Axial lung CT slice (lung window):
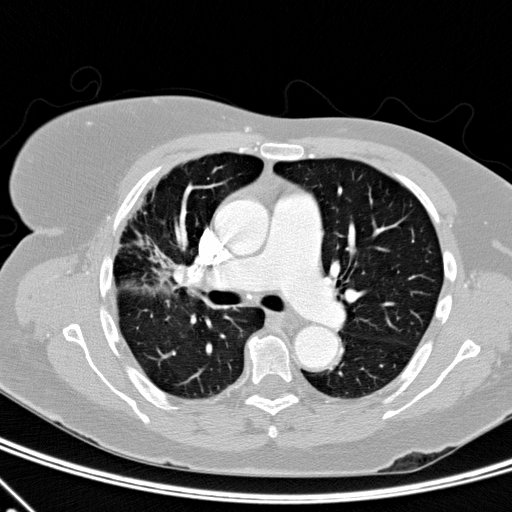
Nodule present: no